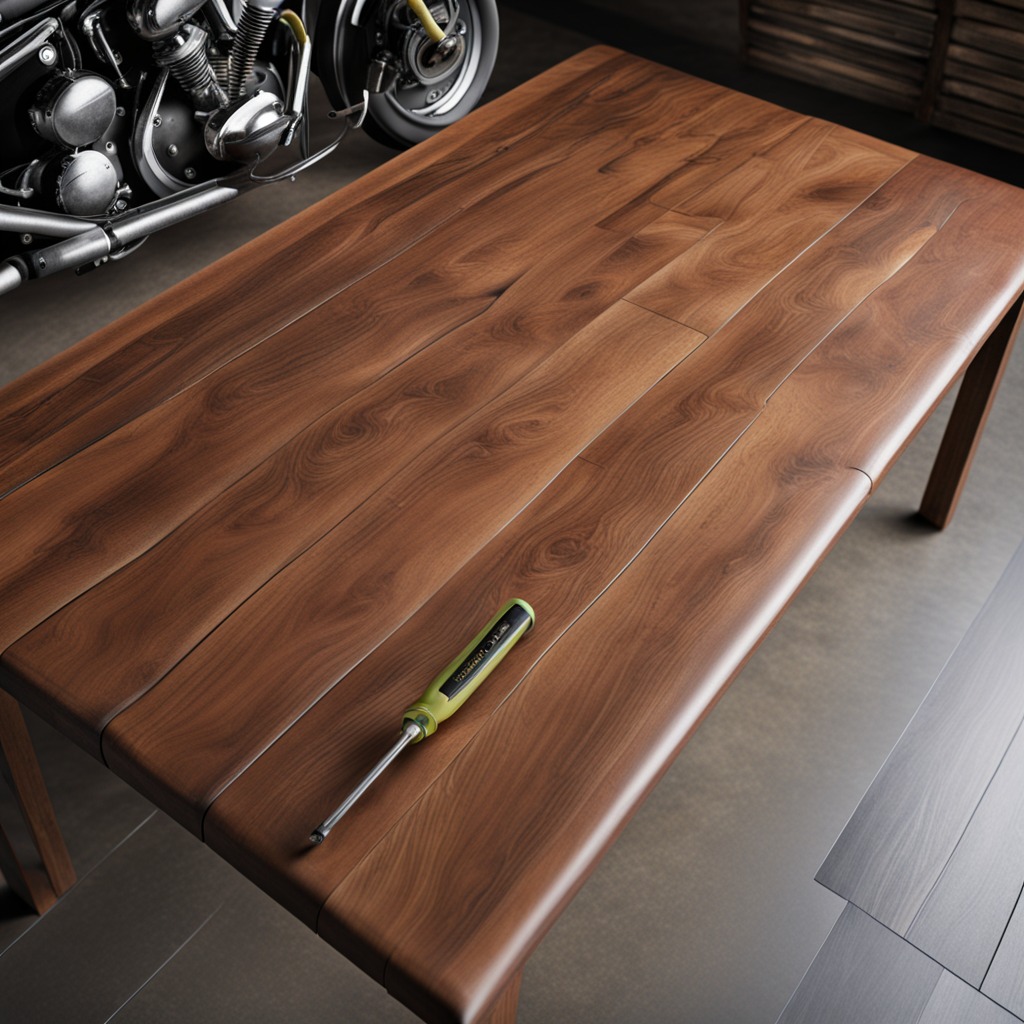
A screwdriver is lying on the oil-spilled wooden table in a vintage motorcycle garage.